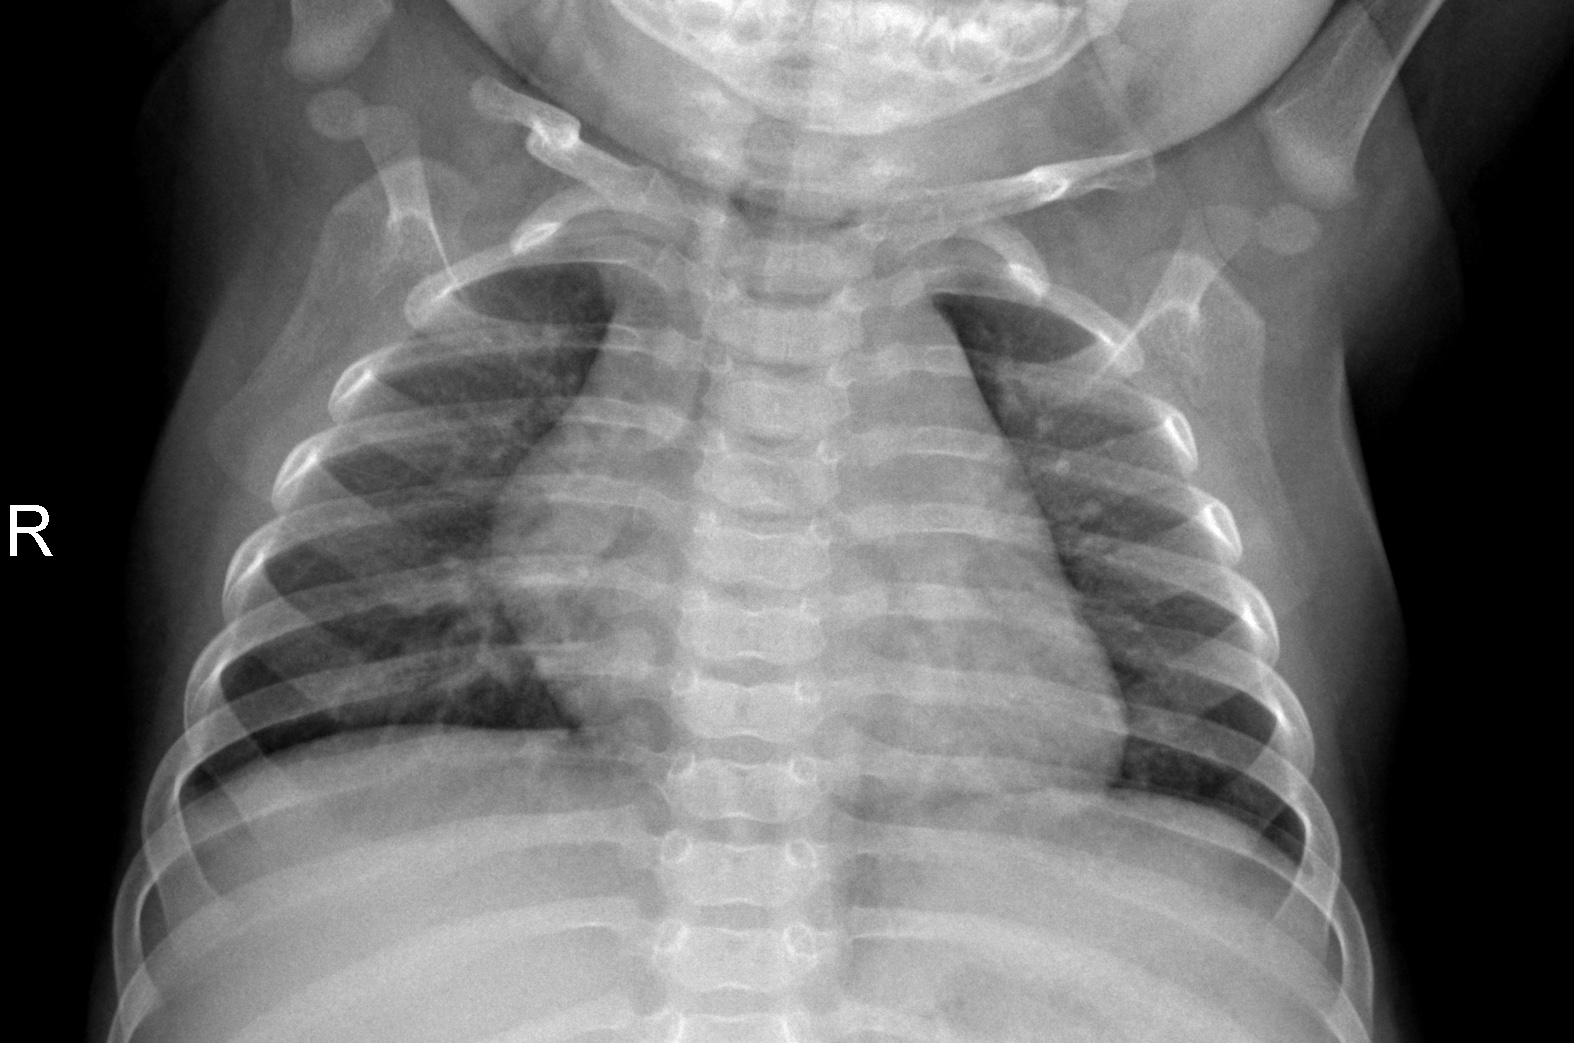
Diagnosis: NORMAL